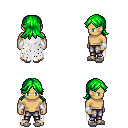
a pixel art fantasy rpg character, male body template, human, tanned skin, white tattered cape, metal pants, green loose hair, white cloth bracers, white slippers, four views (front, back, left, right), 2x2 character sprite sheet, small pixel art, hard edges, no anti-aliasing